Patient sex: M
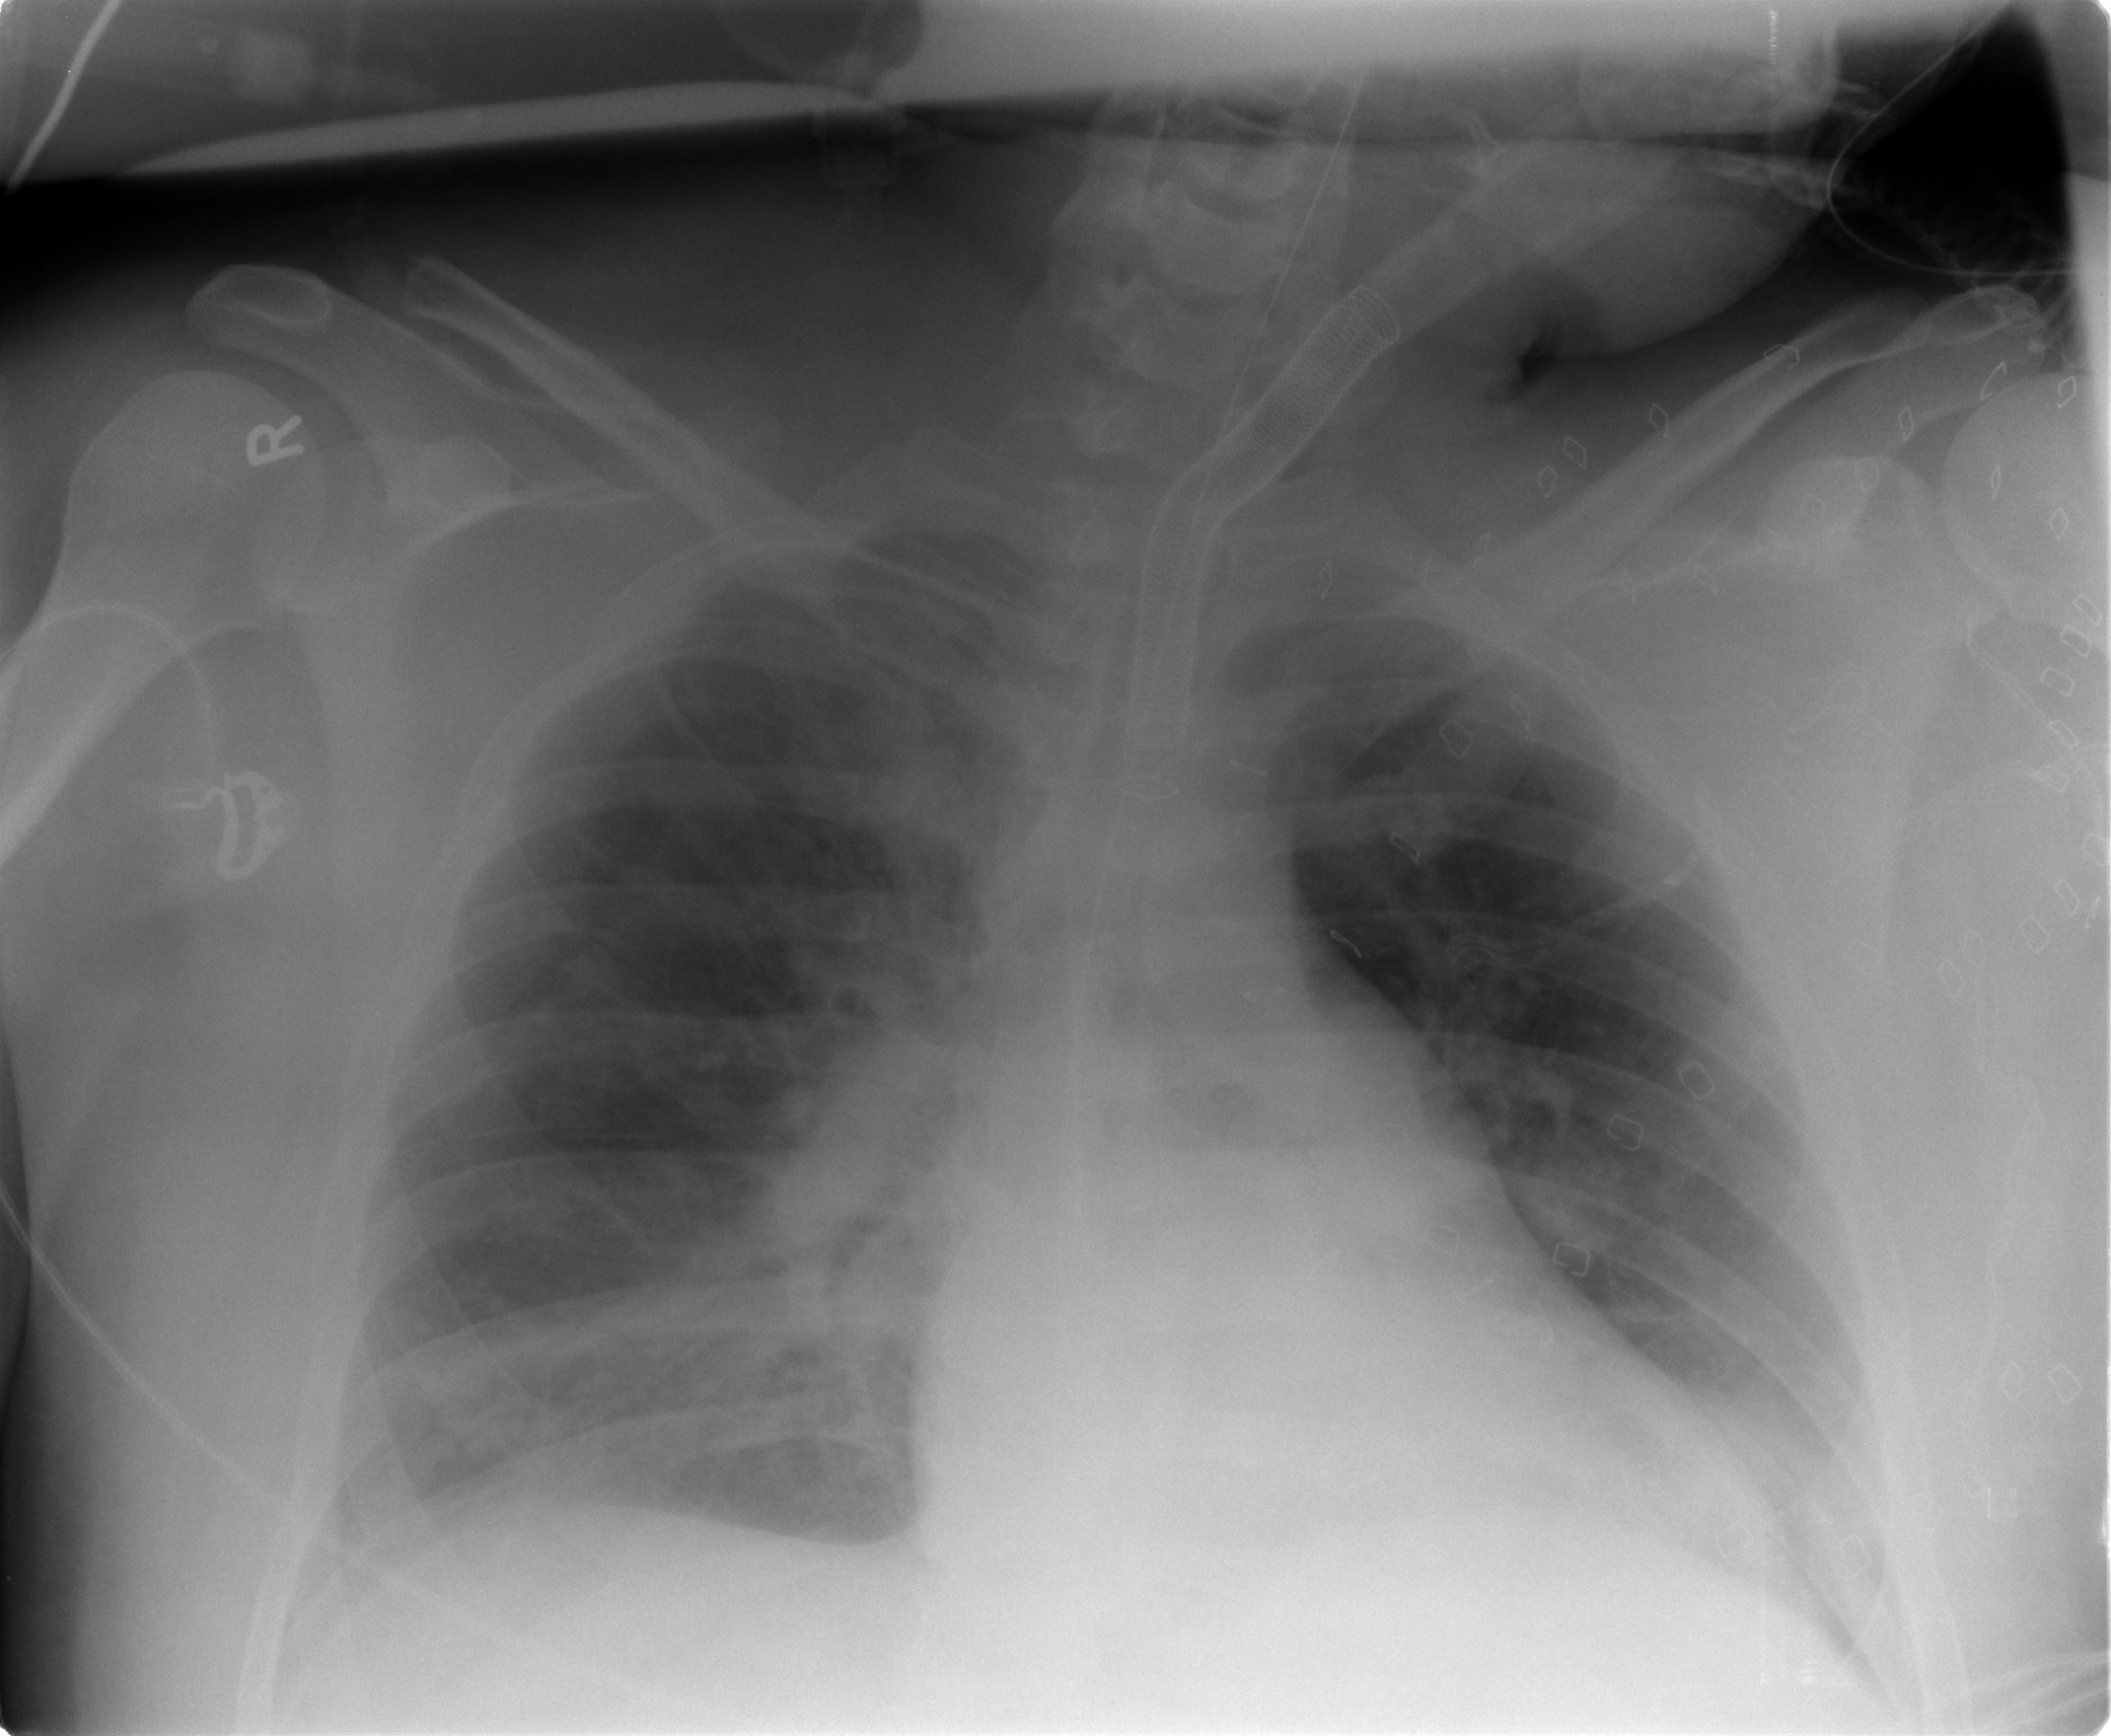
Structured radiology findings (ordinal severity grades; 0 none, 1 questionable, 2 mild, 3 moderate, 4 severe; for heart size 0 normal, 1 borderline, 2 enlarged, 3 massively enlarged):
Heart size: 1
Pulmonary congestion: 2
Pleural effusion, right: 1
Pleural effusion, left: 1
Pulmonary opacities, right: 2
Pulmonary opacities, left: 1
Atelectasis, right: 2
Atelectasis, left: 2